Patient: sex M, age 52
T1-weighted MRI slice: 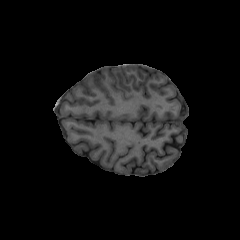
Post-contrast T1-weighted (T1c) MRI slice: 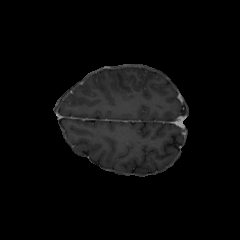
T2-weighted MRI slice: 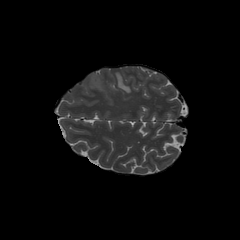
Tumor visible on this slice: yes
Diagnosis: Glioblastoma, IDH-wildtype
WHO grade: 4